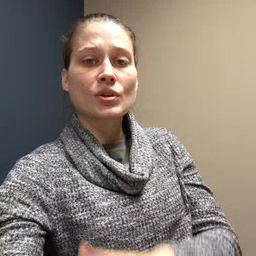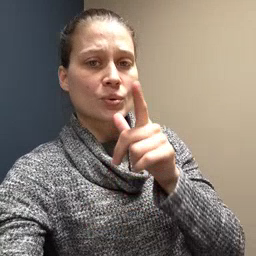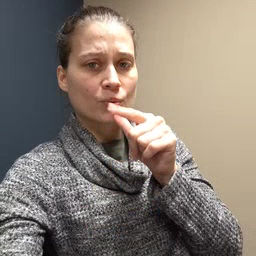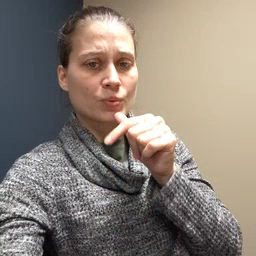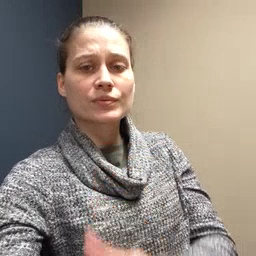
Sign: who